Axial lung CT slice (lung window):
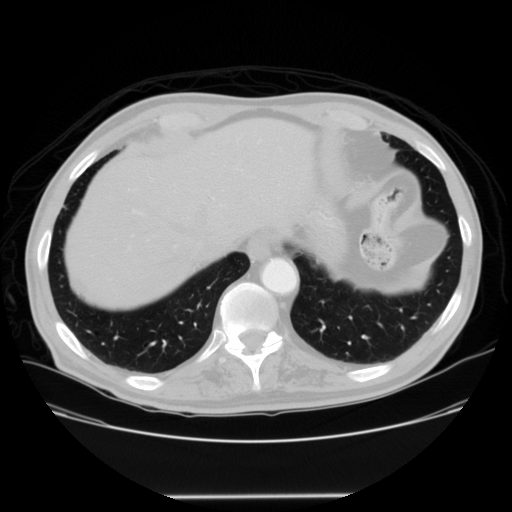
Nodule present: no